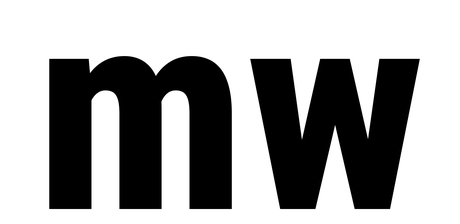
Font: Roboto_Condensed_ExtraBold